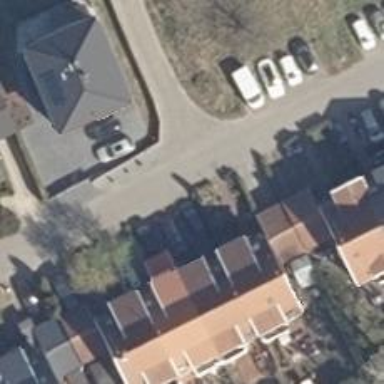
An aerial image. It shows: Living street.